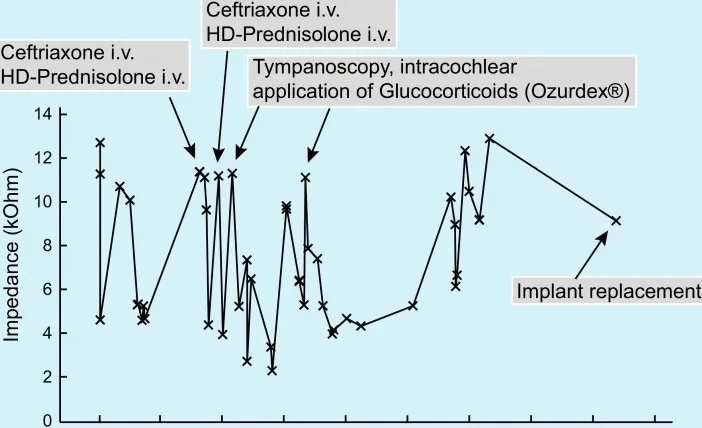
Time course of impedances of a typical cochlear implant (CI) electrode (no. 6) together with the times of systemic and local glucocorticoid application in patient 1 from the case reports. HD high dose.
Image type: pathology (immunostaining)